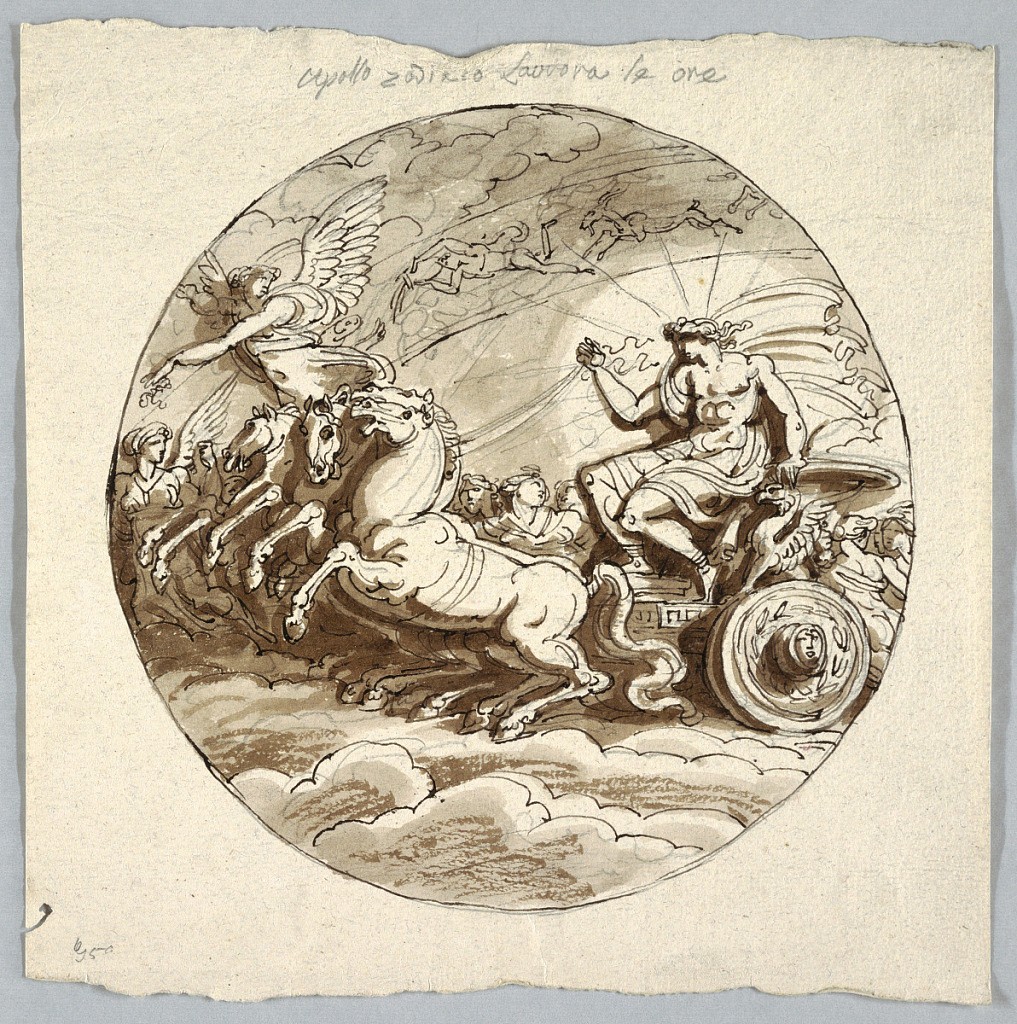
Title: Apollo in Chariot with Aurora and the Hours
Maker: Felice Giani, Italian, 1758–1823
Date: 1805
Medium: Pen and brown ink, brush and brown watercolor washes over traces of graphite on light brown rough paper
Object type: Drawing
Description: Apollo shown riding in chariot drawn by three horses. Aurora and the Hours accompany him. Part of Zodiac shown.